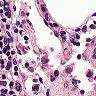
Metastatic tissue present: no